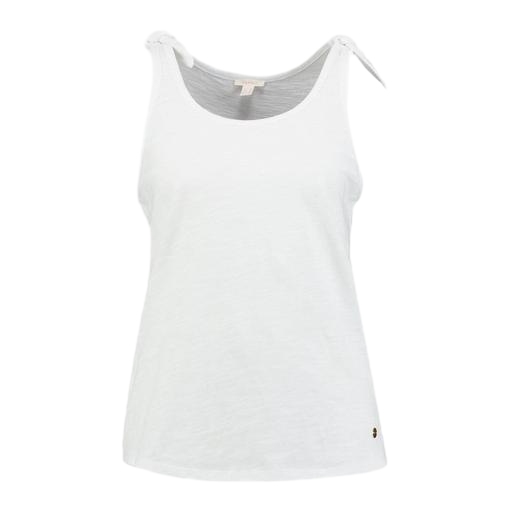
white tank top, branded tank-top, white tie-front tank, white background